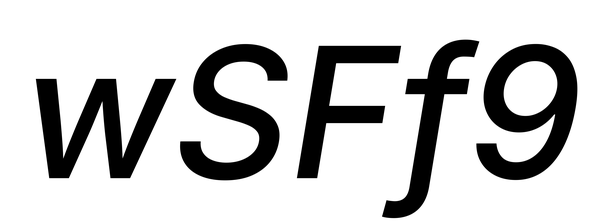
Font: Inter-Italic_Medium_Italic